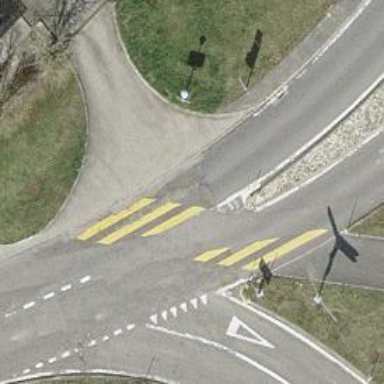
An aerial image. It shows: Zebra crossing on the road.